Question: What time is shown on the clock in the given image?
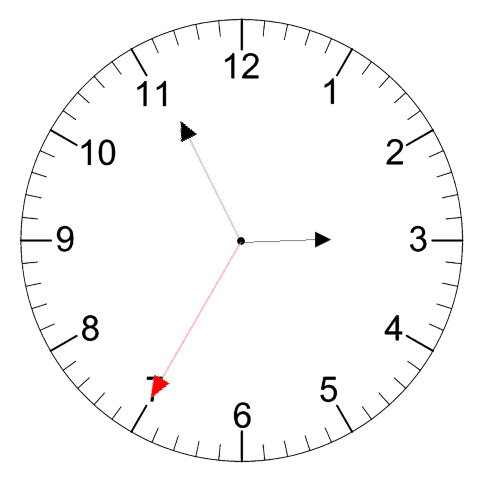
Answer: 02:55:35